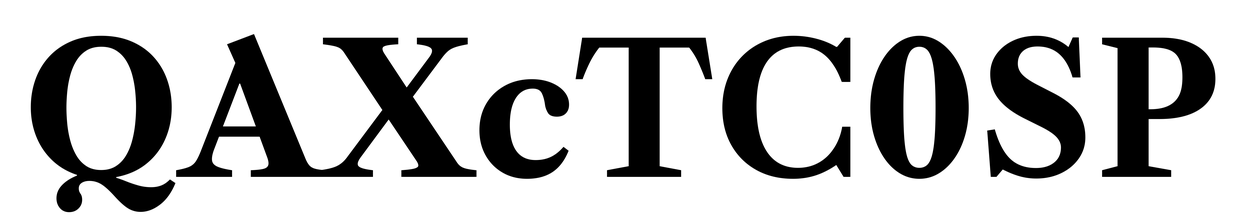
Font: LibreCaslonText_Bold